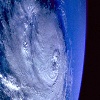
Label: cloud